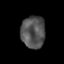
Tissue: lung
Cell type: Others
Senescence score: 0.173
Nuclear area (px): 759
Mean DAPI intensity: 83.599